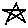
Label: star